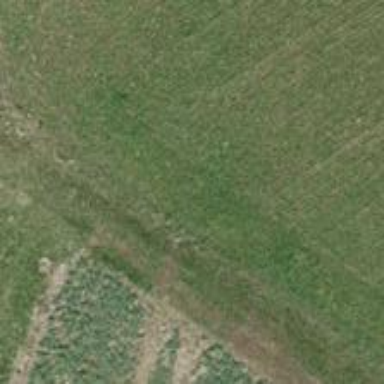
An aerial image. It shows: Grassy track with grade 5 track type.